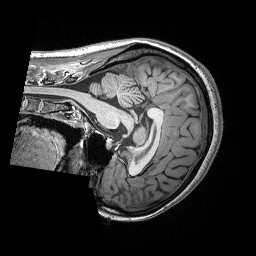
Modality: T1w
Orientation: sagittal
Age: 20
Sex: female